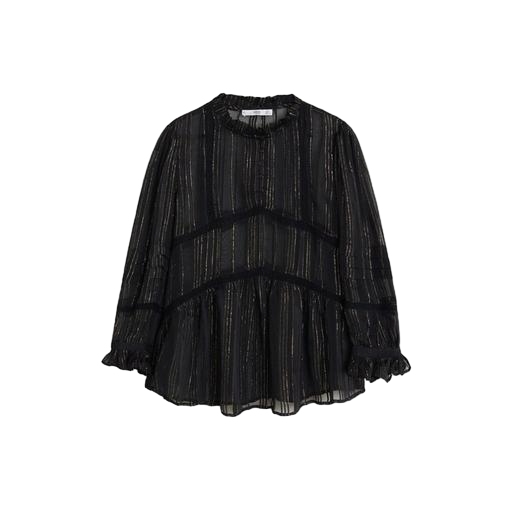
black vanessa bruno athé high-neck ruffled blouse, black ruffle-trimmed fil coupé top, black lace-inset fil coupe blouse, white background